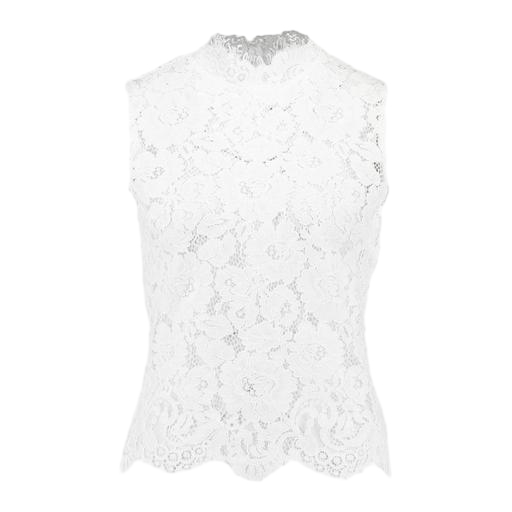
white premium high neck top lace, white sleeveless lace blouse, white laced sleeveless top, white background